Question: I got a few problems when trying to fetch only specific data. First I don't know how to create a sql query (current sql query I can grab only one user) so I can grab the data like this.

Second I want to grab 1 year data until current date. Below is my sql query done so far (I need to do it manual one by one).
'''
SELECT type, COUNT(*) FROM (
TABLE_DATE_RANGE([githubarchive:day.events_],
TIMESTAMP('2013-1-01'),
TIMESTAMP('2015-08-28')
)) AS events
WHERE type IN ("CommitCommentEvent","CreateEvent","DeleteEvent","DeploymentEvent","DeploymentStatusEvent","DownloadEvent","FollowEvent",
"ForkEvent","ForkApplyEvent","GistEvent","GollumEvent","IssueCommentEvent","IssuesEvent","MemberEvent","MembershipEvent","PageBuildEvent",
"PublicEvent","PullRequestEvent","PullRequestReviewCommentEvent","PushEvent","ReleaseEvent","RepositoryEvent","StatusEvent","TeamAddEvent",
"WatchEvent") AND actor.login = "datomnurdin"
GROUP BY type;
'''
Reference:
<URL>
<URL>
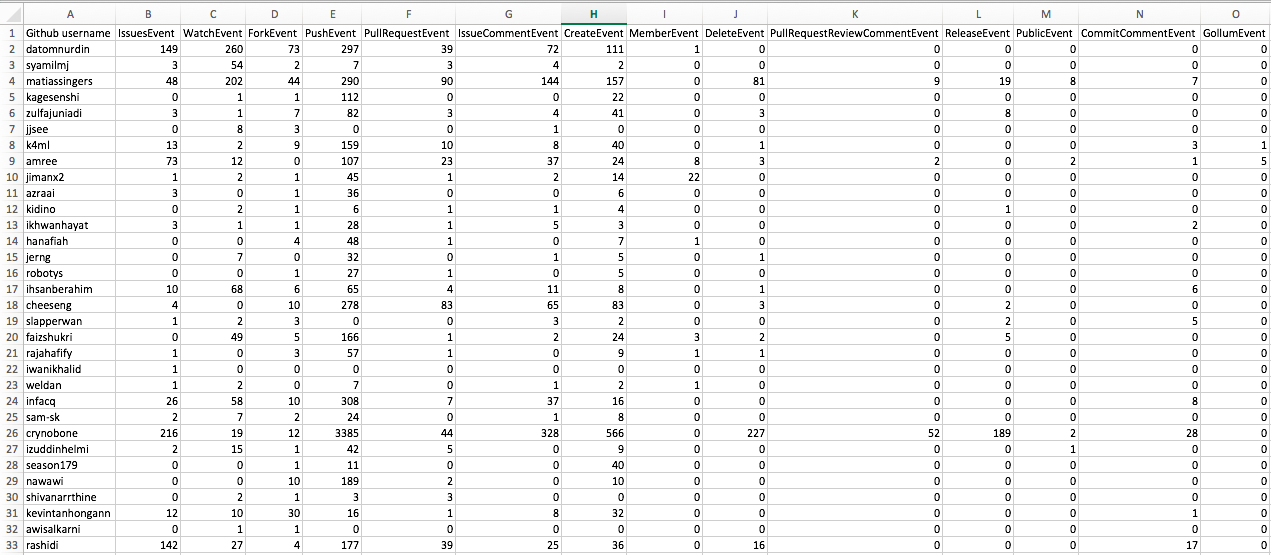
Answer: Here is how to properly pivot the data:
'''
SELECT actor.login,
ifnull(sum(if(type='CommitCommentEvent',1,null)),0) as CommitCommentEvent,
ifnull(sum(if(type='CreateEvent',1,null)),0) as CreateEvent,
ifnull(sum(if(type='DeleteEvent',1,null)),0) as DeleteEvent,
ifnull(sum(if(type='DeploymentEvent',1,null)),0) as DeploymentEvent,
ifnull(sum(if(type='DeploymentStatusEvent',1,null)),0) as DeploymentStatusEvent,
ifnull(sum(if(type='DownloadEvent',1,null)),0) as DownloadEvent,
ifnull(sum(if(type='FollowEvent',1,null)),0) as FollowEvent,
ifnull(sum(if(type='ForkEvent',1,null)),0) as ForkEvent,
ifnull(sum(if(type='ForkApplyEvent',1,null)),0) as ForkApplyEvent,
ifnull(sum(if(type='GistEvent',1,null)),0) as GistEvent,
ifnull(sum(if(type='GollumEvent',1,null)),0) as GollumEvent,
ifnull(sum(if(type='IssueCommentEvent',1,null)),0) as IssueCommentEvent,
ifnull(sum(if(type='IssuesEvent',1,null)),0) as IssuesEvent,
ifnull(sum(if(type='MemberEvent',1,null)),0) as MemberEvent,
ifnull(sum(if(type='MembershipEvent',1,null)),0) as MembershipEvent,
ifnull(sum(if(type='PageBuildEvent',1,null)),0) as PageBuildEvent,
ifnull(sum(if(type='PublicEvent',1,null)),0) as PublicEvent,
ifnull(sum(if(type='PullRequestEvent',1,null)),0) as PullRequestEvent,
ifnull(sum(if(type='PullRequestReviewCommentEvent',1,null)),0) as PullRequestReviewCommentEvent,
ifnull(sum(if(type='PushEvent',1,null)),0) as PushEvent,
ifnull(sum(if(type='ReleaseEvent',1,null)),0) as ReleaseEvent,
ifnull(sum(if(type='RepositoryEvent',1,null)),0) as RepositoryEvent,
ifnull(sum(if(type='StatusEvent',1,null)),0) as StatusEvent,
ifnull(sum(if(type='TeamAddEvent',1,null)),0) as TeamAddEvent,
ifnull(sum(if(type='WatchEvent',1,null)),0) as WatchEvent,
FROM (
TABLE_DATE_RANGE([githubarchive:day.events_],
DATE_ADD(CURRENT_TIMESTAMP(), -1, "YEAR"),
CURRENT_TIMESTAMP()
)) AS events
WHERE type IN ("CommitCommentEvent","CreateEvent","DeleteEvent","DeploymentEvent","DeploymentStatusEvent","DownloadEvent","FollowEvent",
"ForkEvent","ForkApplyEvent","GistEvent","GollumEvent","IssueCommentEvent","IssuesEvent","MemberEvent","MembershipEvent","PageBuildEvent",
"PublicEvent","PullRequestEvent","PullRequestReviewCommentEvent","PushEvent","ReleaseEvent","RepositoryEvent","StatusEvent","TeamAddEvent",
"WatchEvent")
GROUP BY 1
limit 100
'''